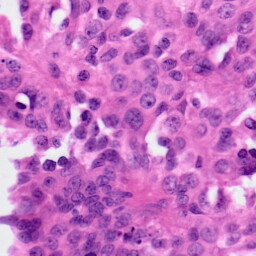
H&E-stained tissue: Ovarian